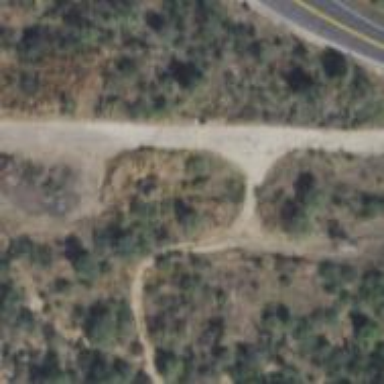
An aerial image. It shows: Track road.